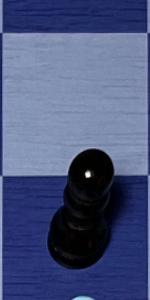
Label: Pawn_Black